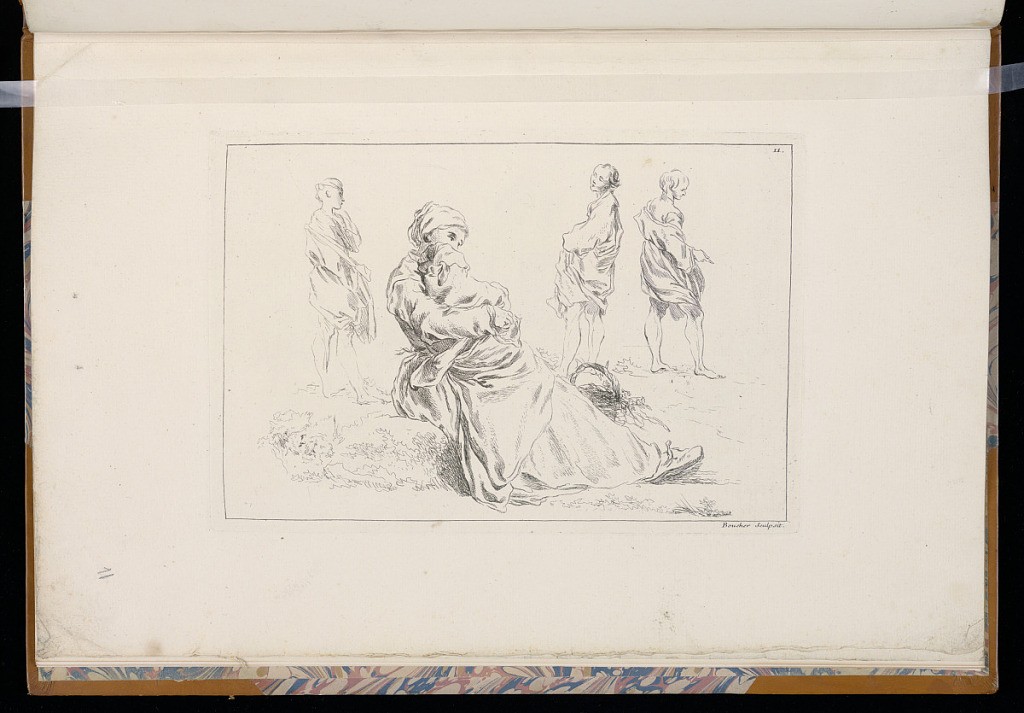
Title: Figure Studies
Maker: François Boucher, French, 1703–1770
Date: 1735
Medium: Etching on paper
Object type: Print
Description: Figure studies / sketches on a single plate. A Woman holding a wrapped baby or child in the foreground with a basket at her feet, three male figures standing barefoot in the background. The plate is signed and numbered.